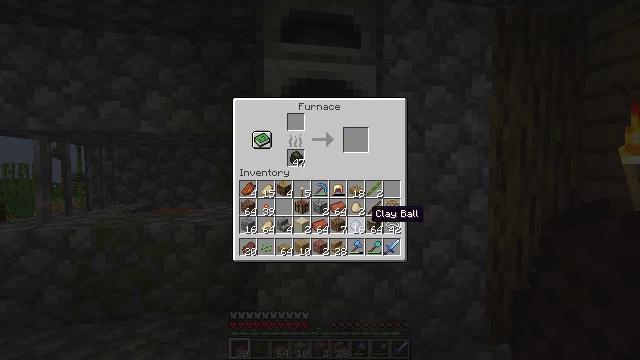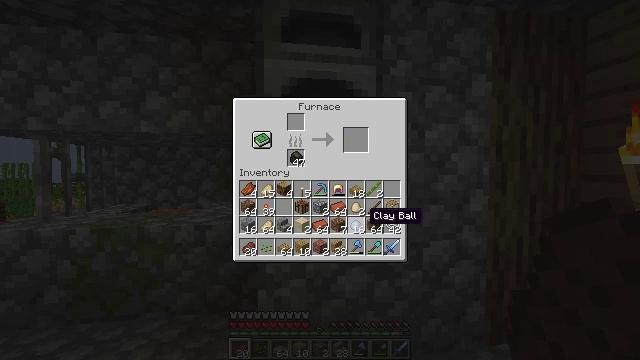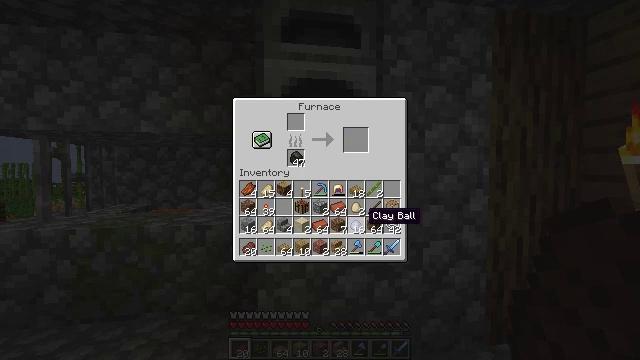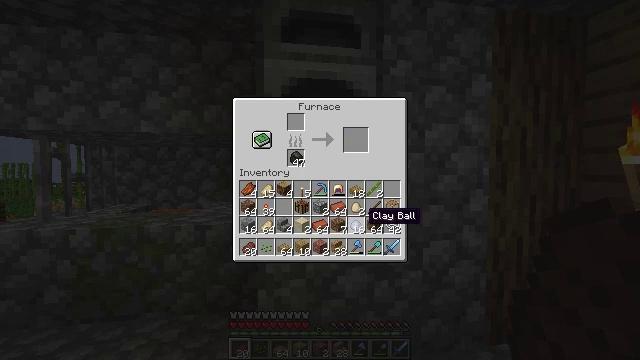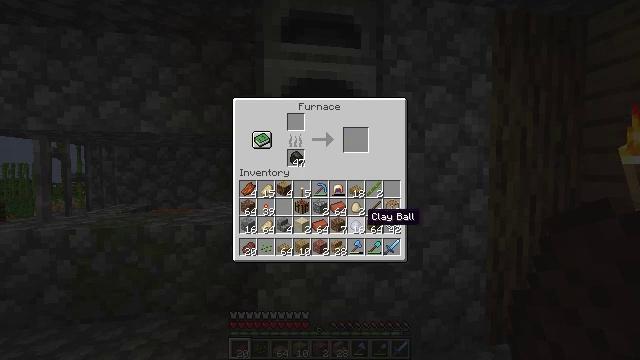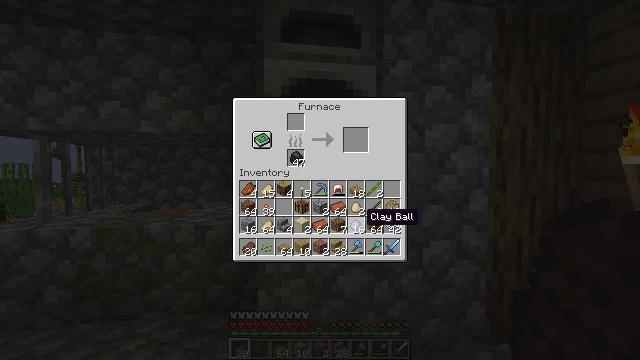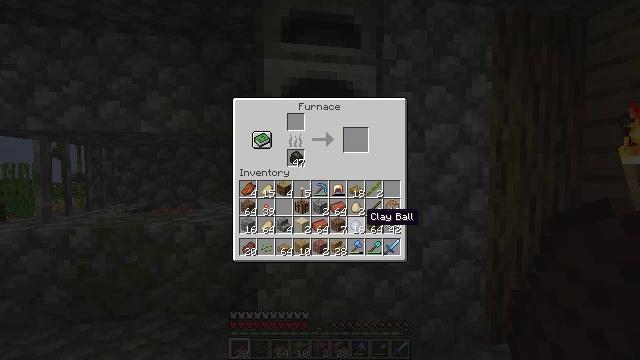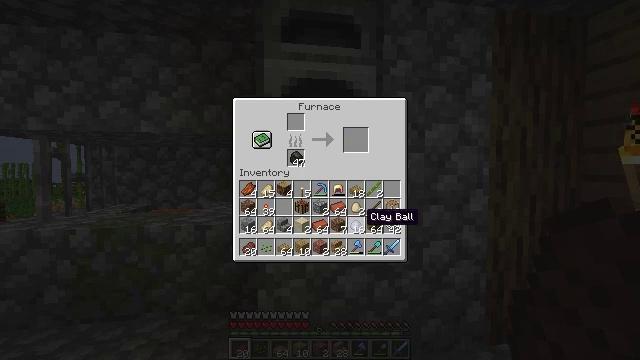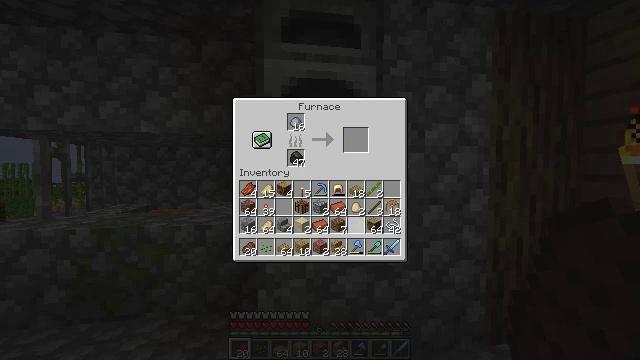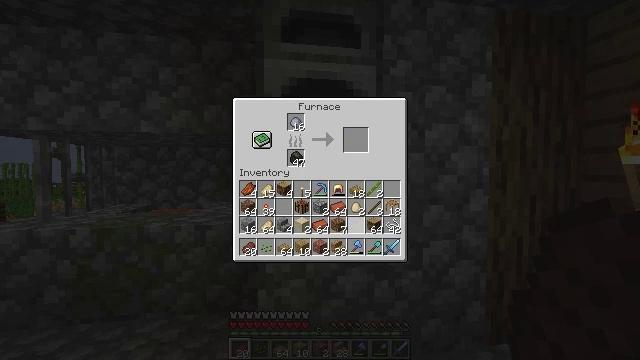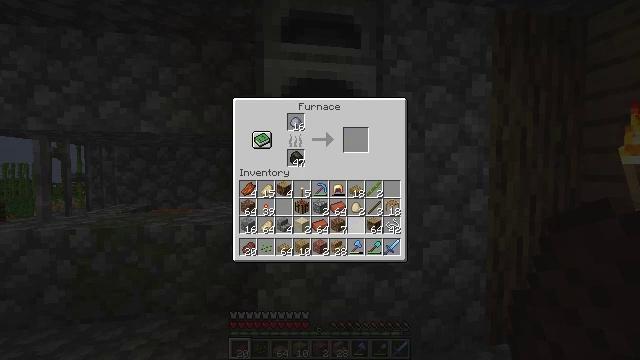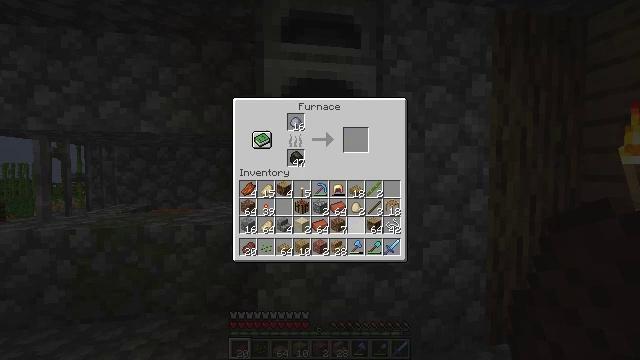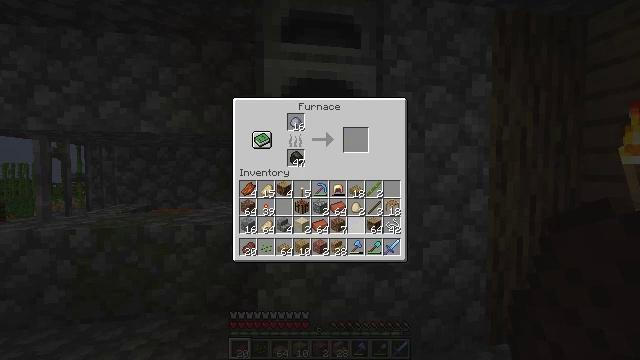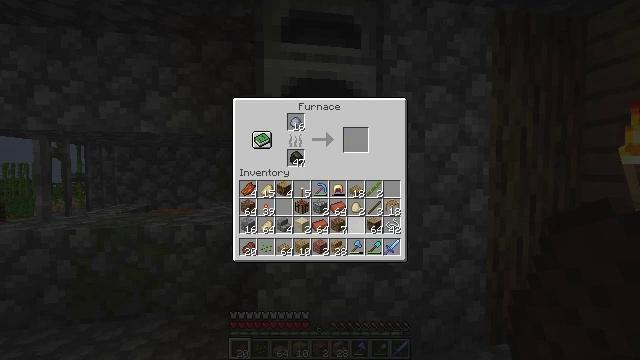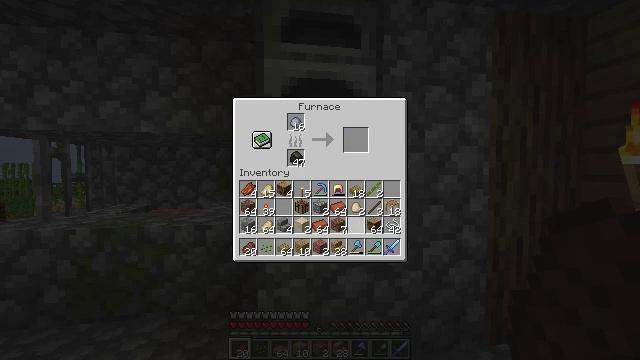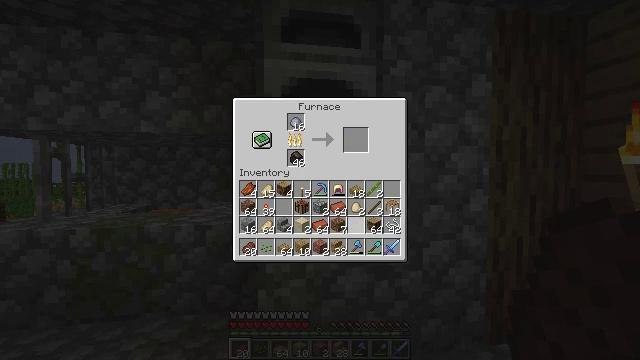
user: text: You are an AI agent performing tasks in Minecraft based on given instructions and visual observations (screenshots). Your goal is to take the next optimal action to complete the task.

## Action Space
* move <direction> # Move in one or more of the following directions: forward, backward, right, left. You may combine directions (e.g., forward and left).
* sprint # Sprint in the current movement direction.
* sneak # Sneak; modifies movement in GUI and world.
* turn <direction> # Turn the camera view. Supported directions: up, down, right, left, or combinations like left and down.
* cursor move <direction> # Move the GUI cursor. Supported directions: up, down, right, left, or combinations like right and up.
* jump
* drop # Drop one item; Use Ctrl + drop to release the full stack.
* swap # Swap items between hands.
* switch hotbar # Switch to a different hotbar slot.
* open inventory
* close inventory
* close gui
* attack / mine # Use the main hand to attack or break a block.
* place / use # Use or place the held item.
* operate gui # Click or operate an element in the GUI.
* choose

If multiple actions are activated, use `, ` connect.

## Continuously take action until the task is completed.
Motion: motion action
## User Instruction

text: Use the furnace to create a brick from clay.
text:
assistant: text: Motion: sneak
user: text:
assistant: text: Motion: sneak
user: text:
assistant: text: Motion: sneak
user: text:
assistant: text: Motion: sneak
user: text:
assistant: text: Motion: sneak
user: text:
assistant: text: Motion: sneak
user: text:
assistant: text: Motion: sneak
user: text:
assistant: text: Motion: sneak, operate gui
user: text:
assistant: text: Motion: sneak
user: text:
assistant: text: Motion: sneak
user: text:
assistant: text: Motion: sneak
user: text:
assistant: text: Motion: sneak
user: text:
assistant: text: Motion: sneak
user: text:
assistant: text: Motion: sneak
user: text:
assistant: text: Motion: no_op
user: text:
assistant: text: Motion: no_op
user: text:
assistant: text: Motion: no_op
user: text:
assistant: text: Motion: no_op
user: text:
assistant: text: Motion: no_op
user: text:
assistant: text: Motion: no_op
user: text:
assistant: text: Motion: no_op
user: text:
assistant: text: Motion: no_op
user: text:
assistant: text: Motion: no_op
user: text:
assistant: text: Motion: no_op
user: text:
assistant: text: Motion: no_op
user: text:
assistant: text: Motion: no_op
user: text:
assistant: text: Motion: turn right and down
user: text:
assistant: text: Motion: turn right and down
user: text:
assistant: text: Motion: turn right and down
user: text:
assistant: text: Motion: move forward, turn right